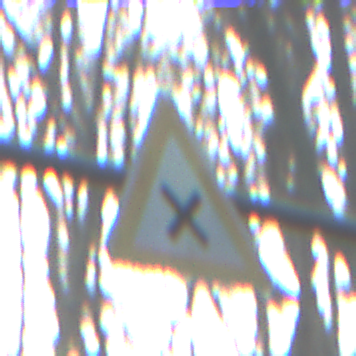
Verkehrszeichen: KreuzungOderEinmuendung
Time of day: SunriseSunset
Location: Outdoor (Nature)
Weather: Clear
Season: Winter
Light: Natural